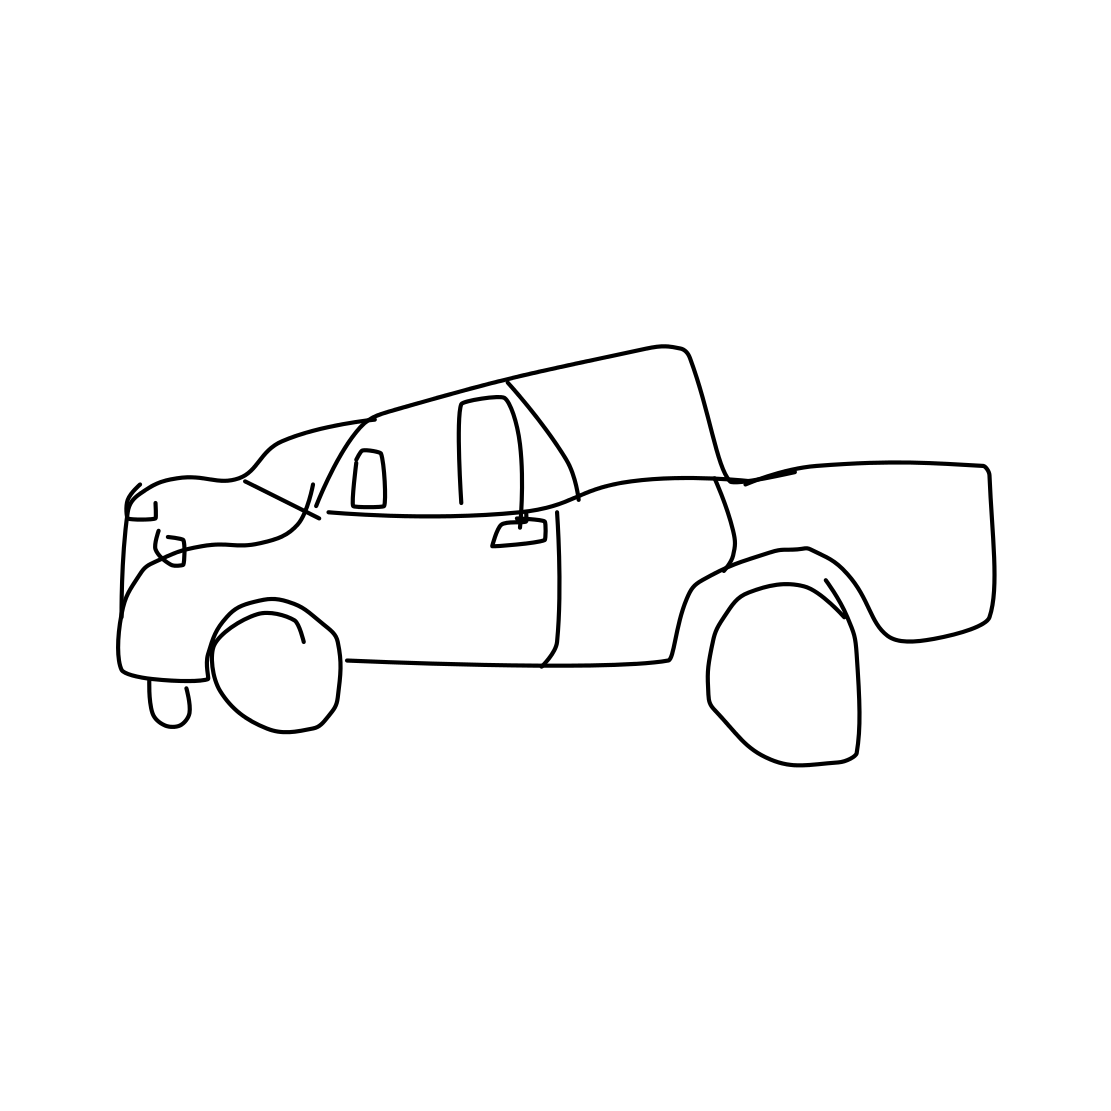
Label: pickup truck